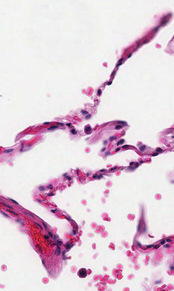
Tumor epithelial tissue: no
Tumor-associated stroma tissue: no
Normal tissue: yes